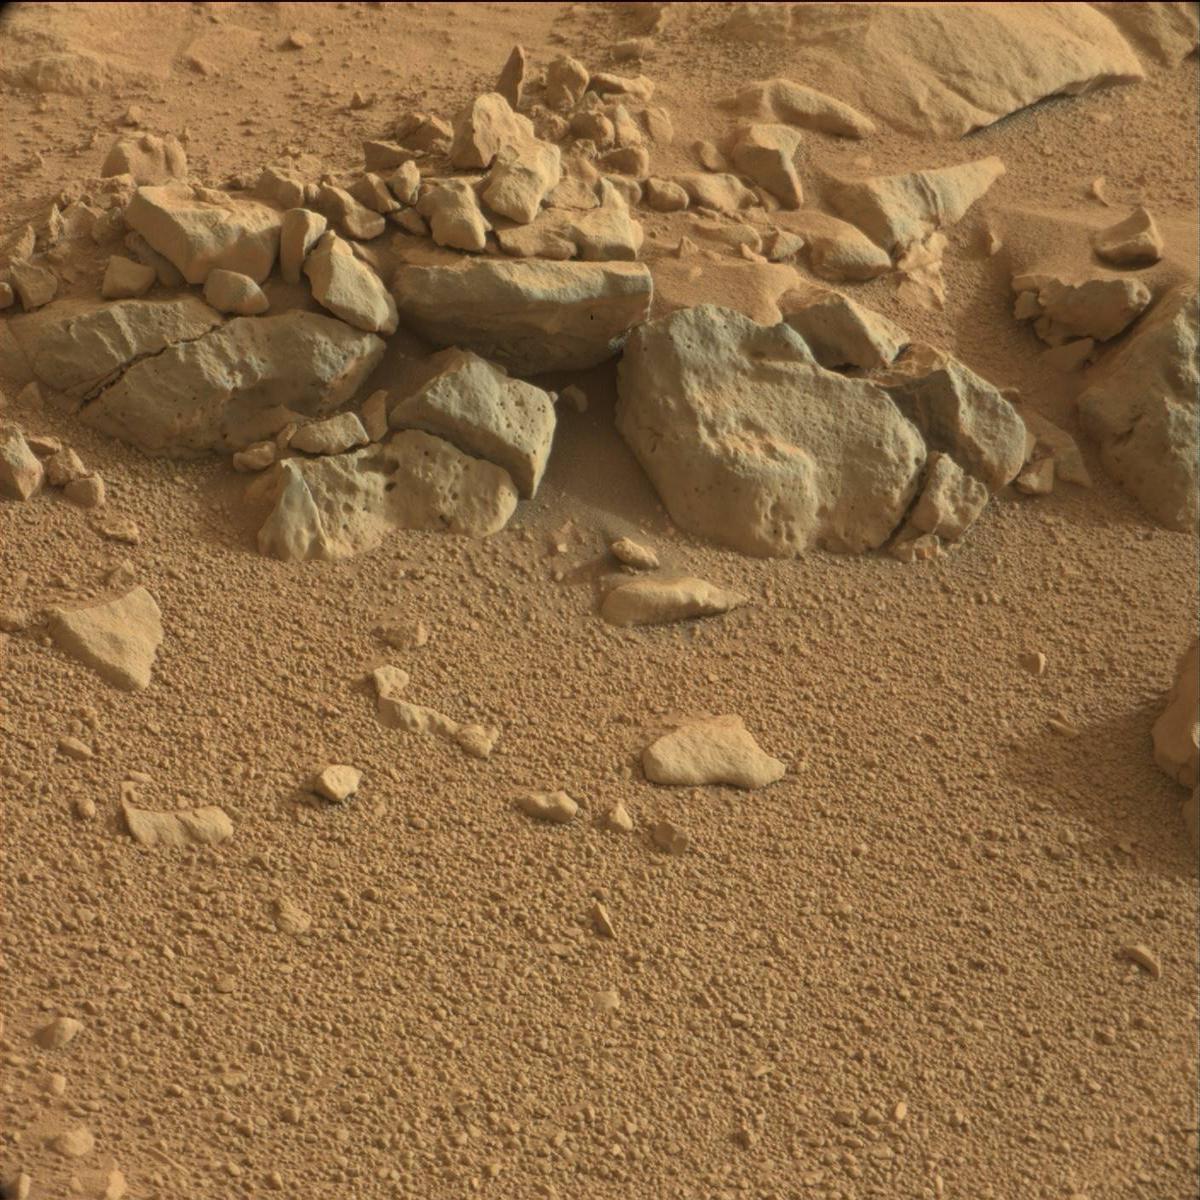
Terrain classes present: Bedrock, Rock, Sand / Soil